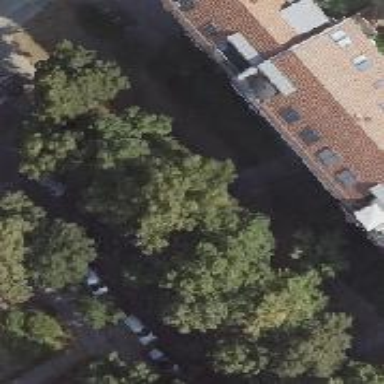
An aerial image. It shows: Avenue lined with deciduous broadleaved trees.